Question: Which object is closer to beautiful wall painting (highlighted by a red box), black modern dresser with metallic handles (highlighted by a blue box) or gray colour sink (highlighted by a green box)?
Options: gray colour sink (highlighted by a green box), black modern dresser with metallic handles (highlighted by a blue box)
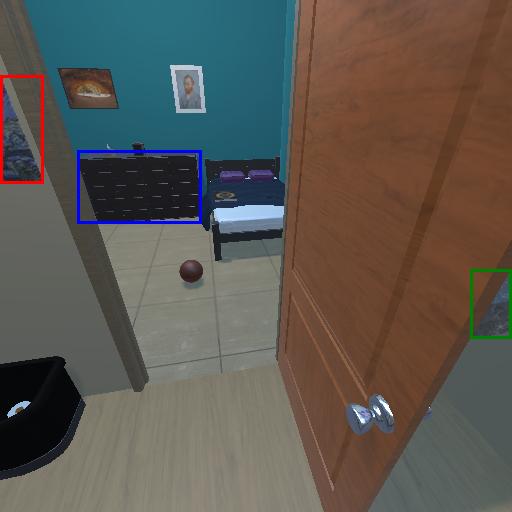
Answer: gray colour sink (highlighted by a green box)